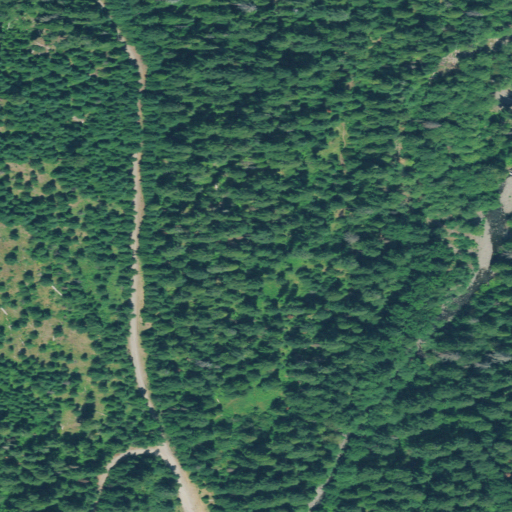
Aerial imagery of plain(s) in Oregon named Campers Flat containing only evergreen forest